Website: macys
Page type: customer-info-address
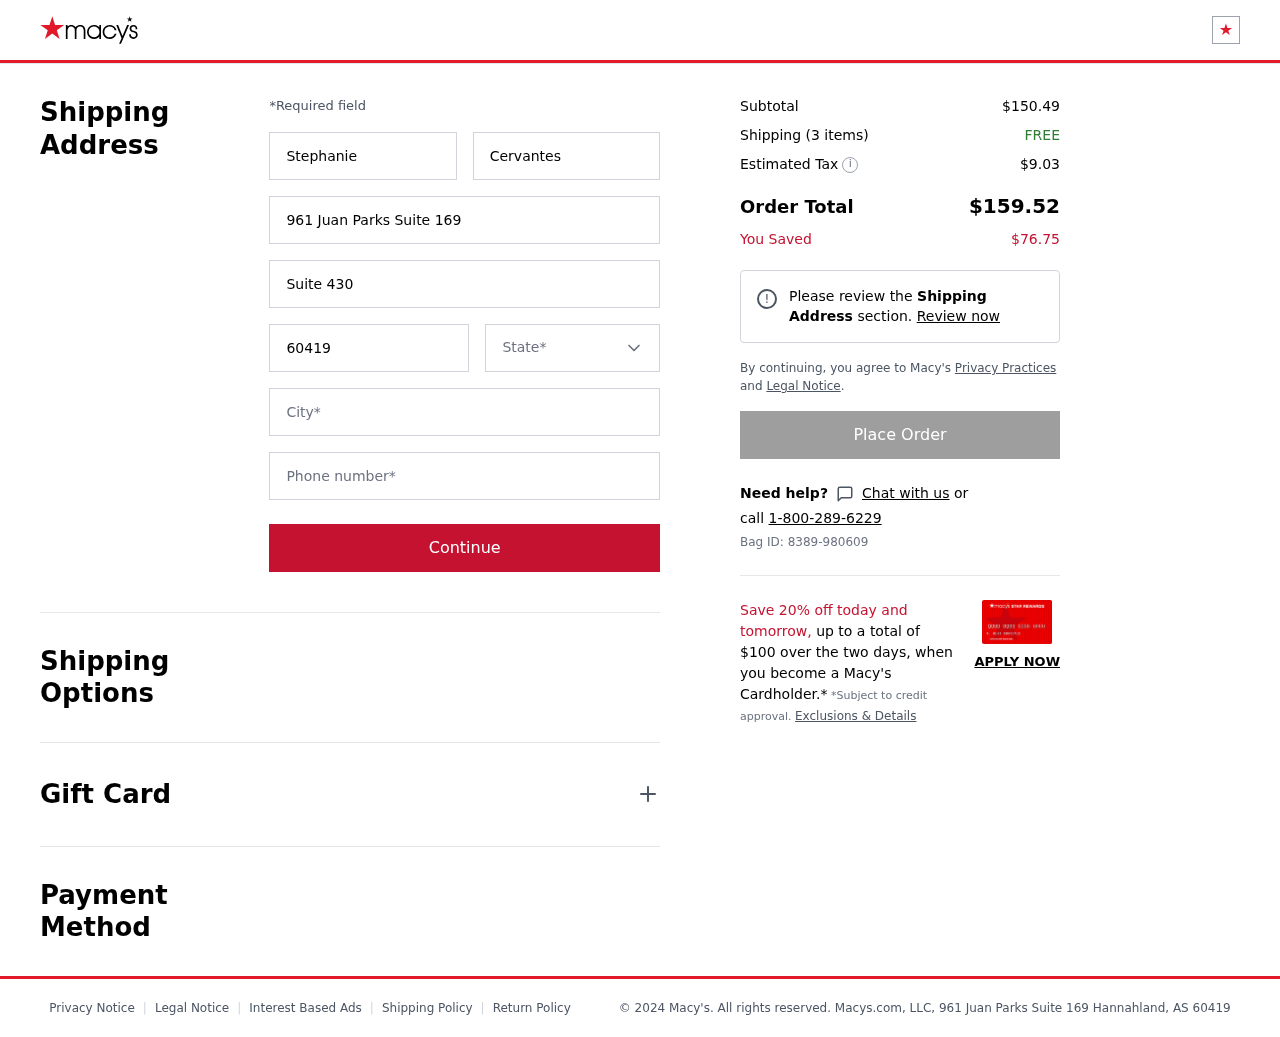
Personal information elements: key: PII_CITY
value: Hannahland
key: PII_FIRSTNAME
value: Stephanie
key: PII_LASTNAME
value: Cervantes
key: PII_PHONE
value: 4685559854
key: PII_POSTCODE
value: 60419
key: PII_STATE
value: AS
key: PII_STREET
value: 961 Juan Parks Suite 169
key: PII_STREET2
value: Suite 430
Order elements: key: ORDER_SUBTOTAL
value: $150.49
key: ORDER_NUM_ITEMS
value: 3
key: ORDER_SHIPPING_COST
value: FREE
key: ORDER_TAX
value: $9.03
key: ORDER_TOTAL
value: $159.52
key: ORDER_SAVINGS
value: $76.75
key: ORDER_BAG_ID
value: Bag ID: 8389-980609